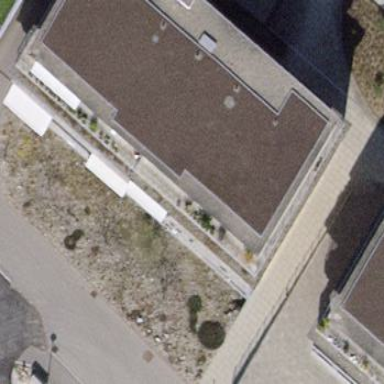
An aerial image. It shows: Building.